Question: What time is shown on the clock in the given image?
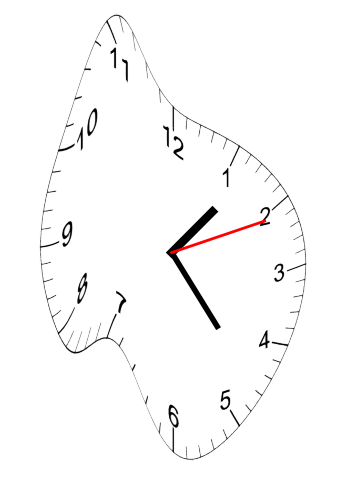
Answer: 01:23:11